Question: Trying to get a flip effect like the first box shown here <URL>
Although atm all i get is the following which when hovered over just flashes a type of shadow
This is the code im using...
HTML:
'''
<div id="f1_container">
<div id="f1_card" class="shadow">
<div class="front face">
<img src="images/eventbox.png"/>
</div>
<div class="back face center">
<p>This is nice for exposing more information about an image.</p>
<p>Any content can go here.</p>
</div>
</div>
</div>
'''
And the CSS:
'''
#f1_container {
position: relative;
margin: 10px auto;
width: 350px;
height: 250px;
z-index: 1;
}
#f1_container {
perspective: 1000;
}
#f1_card {
width: 100%;
height: 100%;
transform-style: preserve-3d;
transition: all 1.0s linear;
}
#f1_container:hover #f1_card {
transform: rotateY(180deg);
box-shadow: -5px 5px 5px #aaa;
}
.face {
position: absolute;
width: 100%;
height: 100%;
backface-visibility: hidden;
}
.face.back {
display: block;
transform: rotateY(180deg);
box-sizing: border-box;
padding: 10px;
color: white;
text-align: center;
background-color: #aaa;
}
'''
Any help would be great.
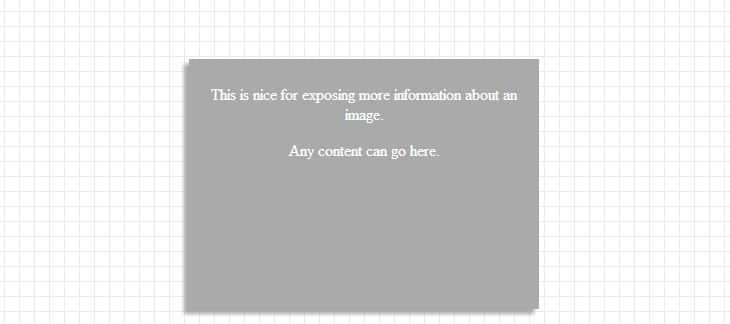
Answer: You mean sth like that. Adjust in the way you like .
'''
#f1_container {
position: relative;
margin: 10px auto;
width: 350px;
height: 250px;
z-index: 1;
-webkit-transition: all 0.5s ease;
-moz-transition: all 0.5s ease;
-o-transition: all 0.5s ease;
-ms-transition: all 0.5s ease;
transition: all 0.5s ease;
}
#f1_container:hover {
perspective: 1000;
transform: matrix(1.0, 2.0, 3.0, 4.0, 5.0, 6.0);
border-radius: 50%;
-webkit-transform: rotate(360deg);
-moz-transform: rotate(360deg);
-o-transform: rotate(360deg);
-ms-transform: rotate(360deg);
transform: rotate(360deg);
}
'''